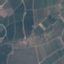
Label: PermanentCrop